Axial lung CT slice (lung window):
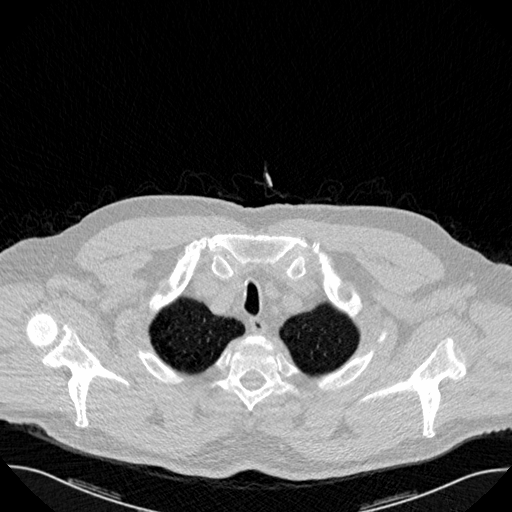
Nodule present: no